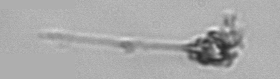
Label: Asterionellopsis_glacialis